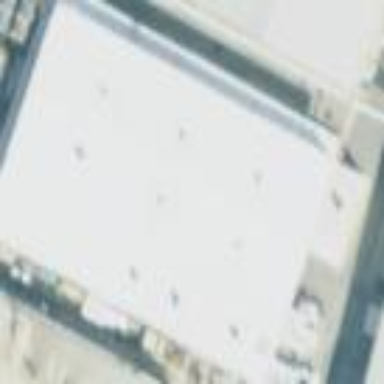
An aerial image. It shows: Industrial building.